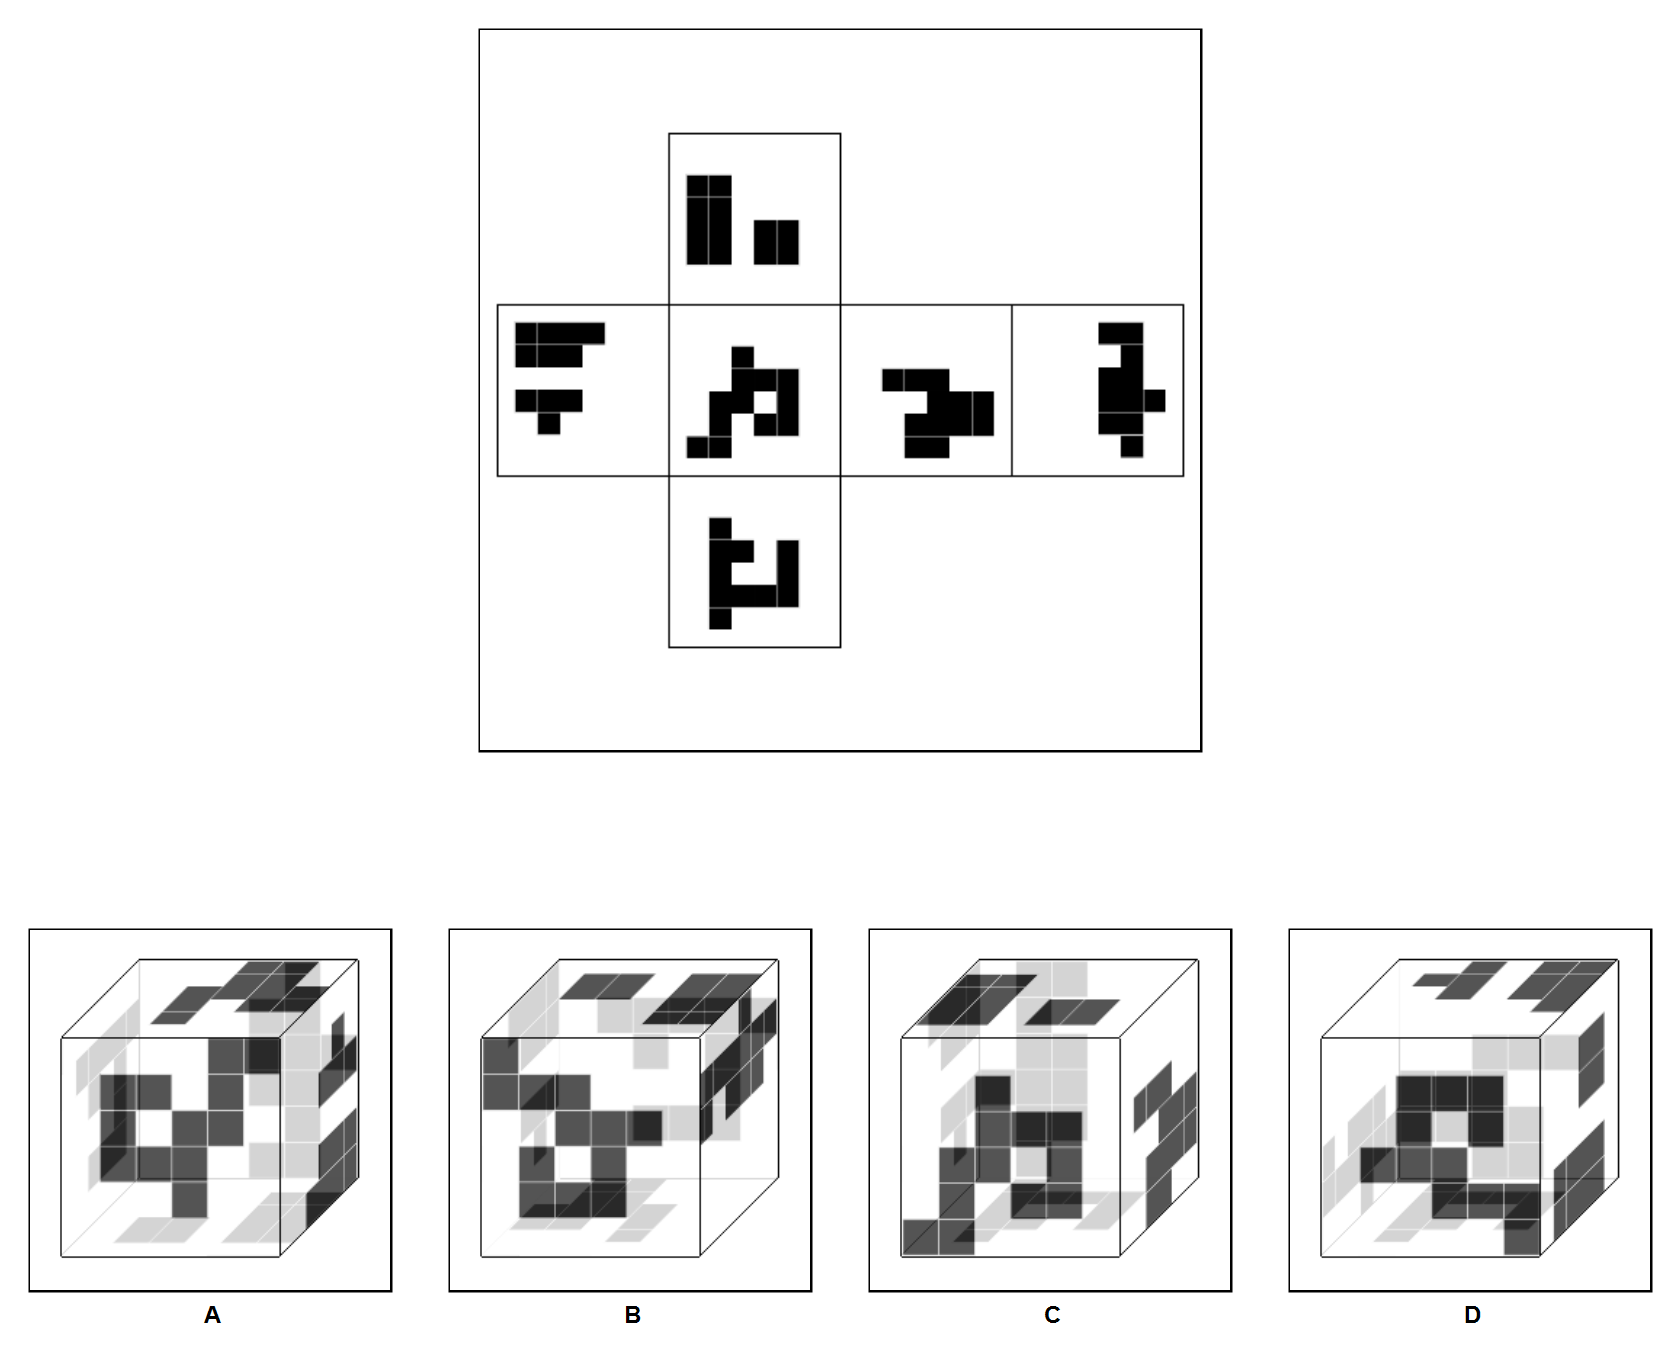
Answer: C